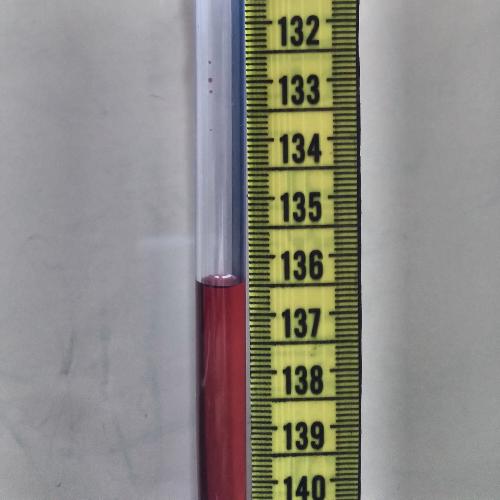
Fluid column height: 136.5 cm